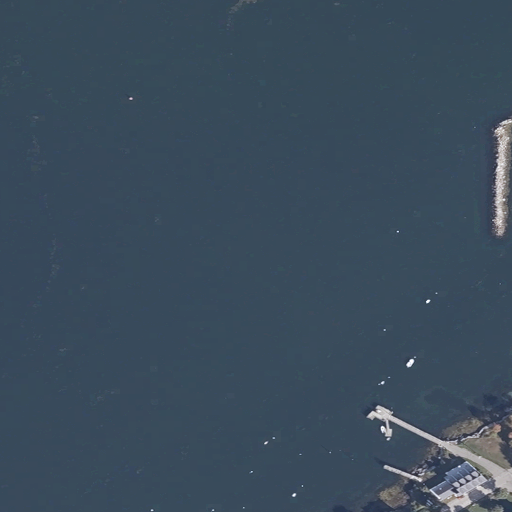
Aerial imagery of bar in Maine named Ponce Ledge containing open water, medium intensity development, low intensity development, and barren land